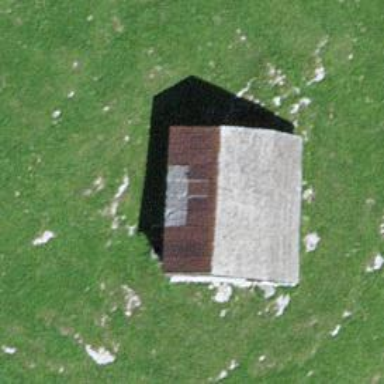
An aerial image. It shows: Shed.